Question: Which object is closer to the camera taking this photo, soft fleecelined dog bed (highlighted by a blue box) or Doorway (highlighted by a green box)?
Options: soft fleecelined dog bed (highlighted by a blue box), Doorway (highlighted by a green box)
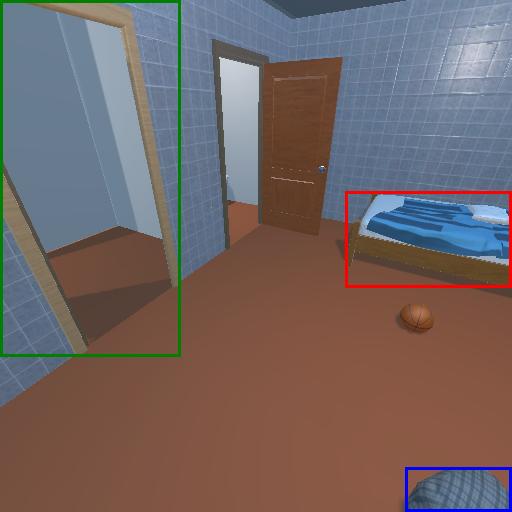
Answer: soft fleecelined dog bed (highlighted by a blue box)